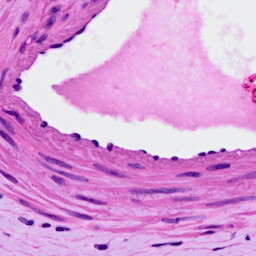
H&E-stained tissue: Ovarian